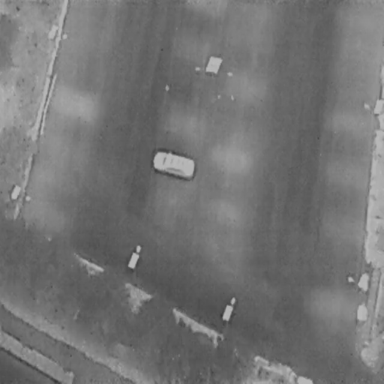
There is a Car in the infrared image.